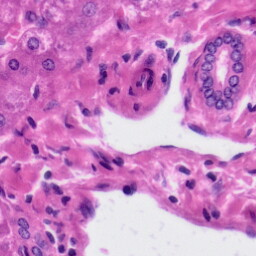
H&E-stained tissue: Liver